Question: Count the number of objects in the diagram.
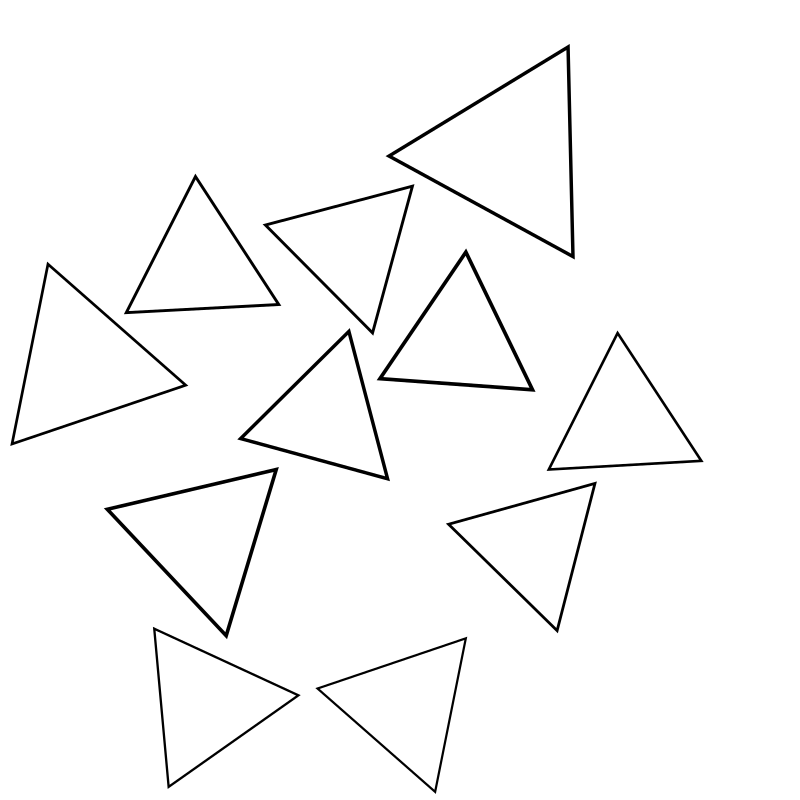
Answer: 11